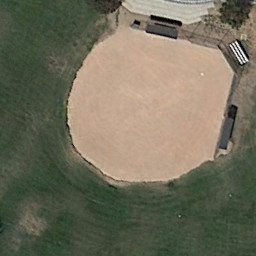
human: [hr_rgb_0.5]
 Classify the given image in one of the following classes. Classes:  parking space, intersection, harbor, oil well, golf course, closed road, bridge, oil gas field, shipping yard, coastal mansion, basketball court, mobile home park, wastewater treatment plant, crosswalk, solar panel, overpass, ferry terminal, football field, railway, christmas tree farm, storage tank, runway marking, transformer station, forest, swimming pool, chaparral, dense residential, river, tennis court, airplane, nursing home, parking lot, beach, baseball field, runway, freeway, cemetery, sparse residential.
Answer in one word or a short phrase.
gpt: baseball field